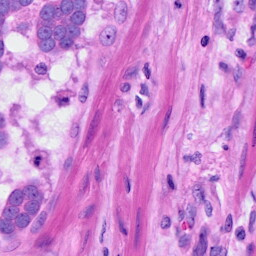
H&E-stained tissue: Ovarian